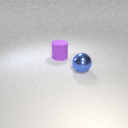
large blue metal sphere in front of large purple rubber cylinder